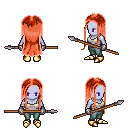
a pixel art fantasy rpg character, female body template, dark elf, purple skin, white pirate shirt, teal pants, red extra-long hairstyle, metal gloves, gold boots, spear, four views (front, back, left, right), 2x2 character sprite sheet, small pixel art, hard edges, no anti-aliasing